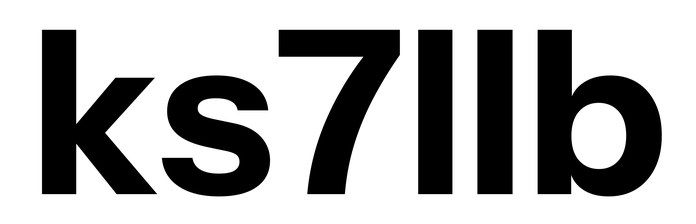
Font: InstrumentSans_Bold